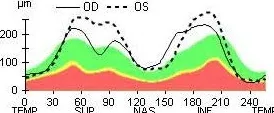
Bilateral increase of the RNFL thickness at presentation.
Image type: ophthalmic_imaging (oct)